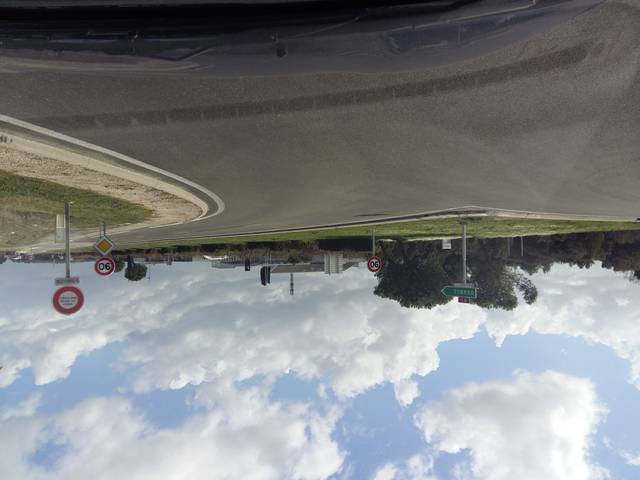
Region: France
Coordinates: 44.112, 4.847